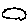
Label: cloud